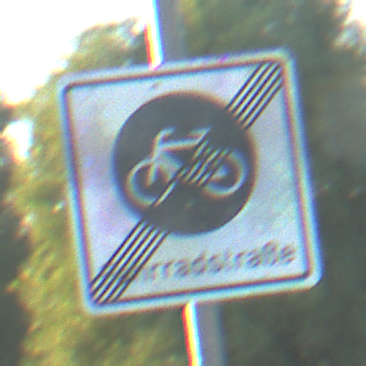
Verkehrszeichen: EndeFahrradstrasse
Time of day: SunriseSunset
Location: Outdoor (RoadRail)
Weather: Clear
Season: NotSpecified
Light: Natural